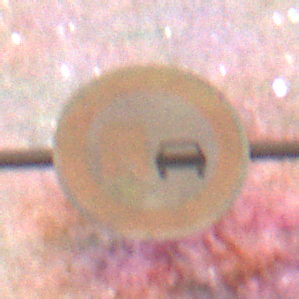
Verkehrszeichen: UeberholverbotKraftfahrzeuge
Umgebung: Outdoor, Nature
Tageszeit: Night
Wetter: Clear
Licht: Natural
Jahreszeit: NotSpecified
Kontrast: LowContrast